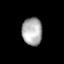
Tissue: lung
Cell type: Smooth muscle cells
Senescence score: 0.5454
Nuclear area (px): 550
Mean DAPI intensity: 171.495